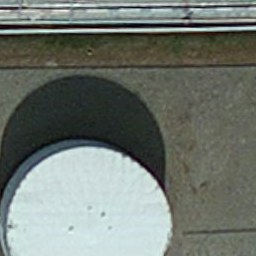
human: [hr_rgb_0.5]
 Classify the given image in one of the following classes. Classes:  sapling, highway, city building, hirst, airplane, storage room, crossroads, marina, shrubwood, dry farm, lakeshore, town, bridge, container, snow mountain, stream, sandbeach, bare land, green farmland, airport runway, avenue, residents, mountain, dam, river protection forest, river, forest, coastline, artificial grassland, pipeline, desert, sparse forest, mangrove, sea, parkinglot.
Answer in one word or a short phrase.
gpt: storage room